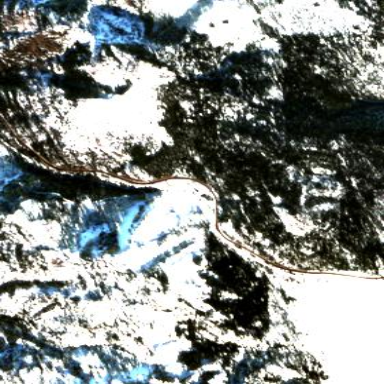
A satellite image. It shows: Area designated for winter sports.